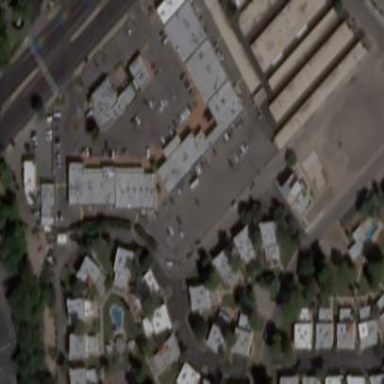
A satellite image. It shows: Parking area.